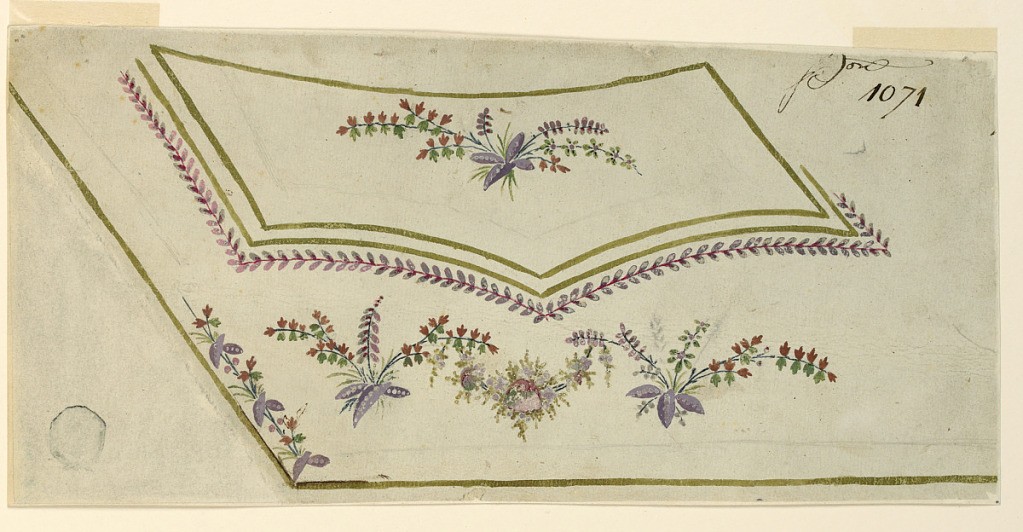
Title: Design for the Embroidery of a Man's Waistcoat of Pattern No. 1071 of the "Fabrique de St. Ruf"
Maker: Fabrique de Saint Ruf, Lyon, France
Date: ca. 1785
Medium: Graphite, brush and gouache on paper
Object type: Drawing
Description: A bunch of flowers on leaf boughs beneath the pocket. Two bunches of flowers support a festoon with fruits and moss. Garland along the outer edge.